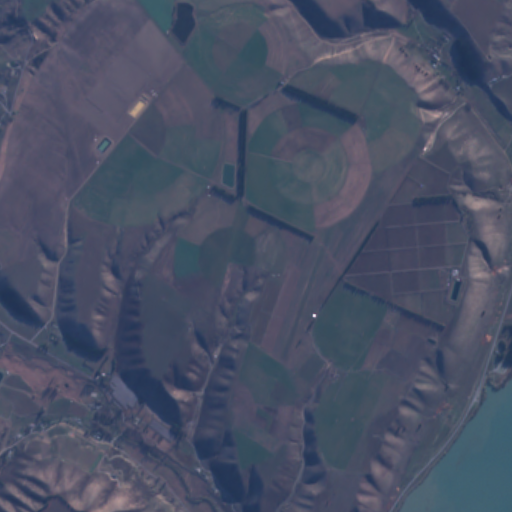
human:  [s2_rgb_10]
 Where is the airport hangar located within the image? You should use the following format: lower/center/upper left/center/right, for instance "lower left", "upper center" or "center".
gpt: The airport hangar is located in the center of the image.
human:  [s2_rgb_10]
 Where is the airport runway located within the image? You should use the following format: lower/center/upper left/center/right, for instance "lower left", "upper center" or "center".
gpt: The airport runway is located in the lower center of the image.
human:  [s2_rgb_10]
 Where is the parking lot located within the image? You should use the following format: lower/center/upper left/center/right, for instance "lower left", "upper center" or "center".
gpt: There is no parking lot in the image.